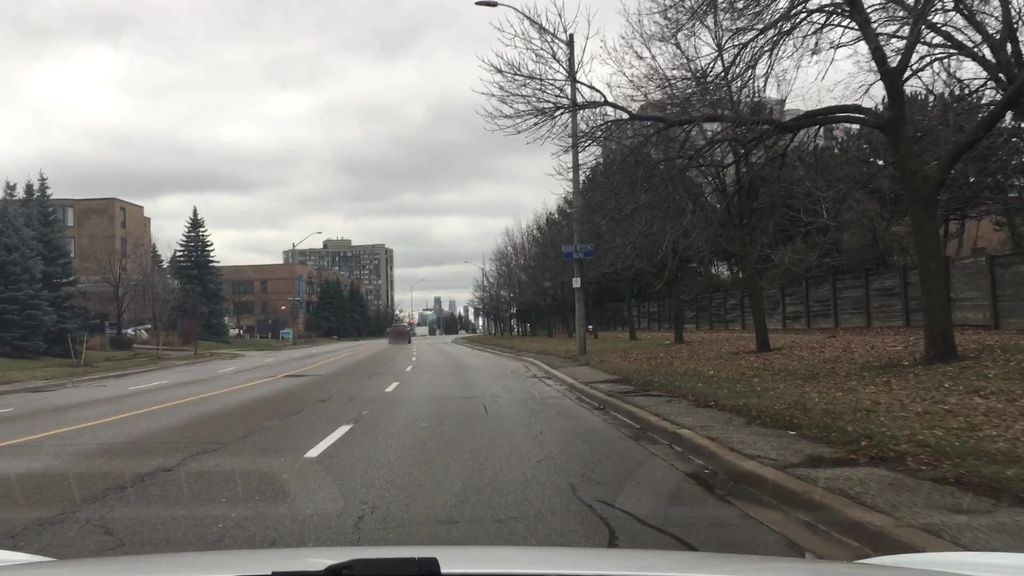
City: toronto